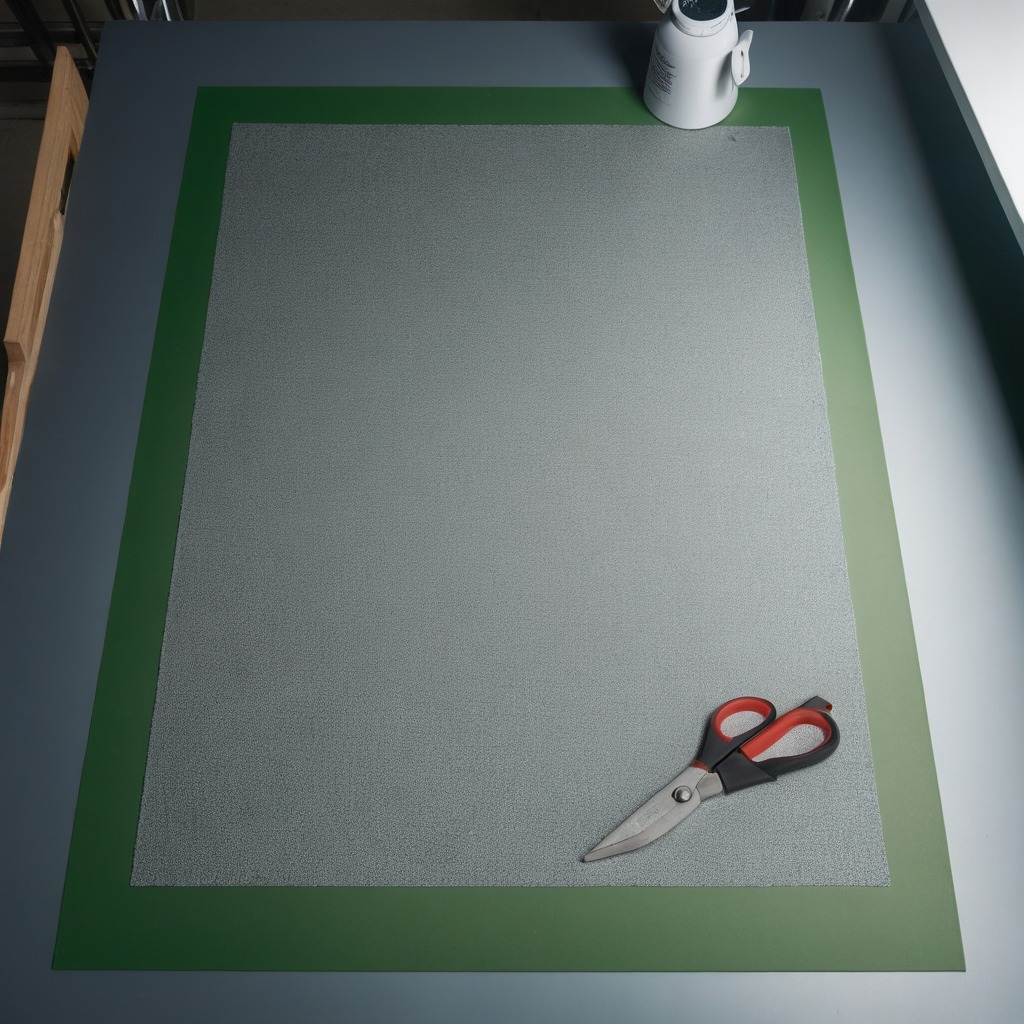
A scissor lies on the clean granite tabletop inside a workshop under bright overhead lighting crisp shadows high clarity worn but beneath the mat